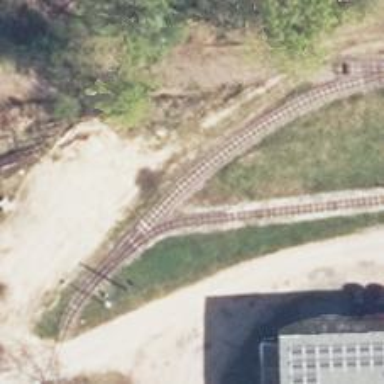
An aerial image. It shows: Preserved railway with rails.